Question: I created a video recording application with library dialog. The library dialog displays the list of recorded videos where each item consists of icon, video title, tags and location information the following way:

Does anyone know whether it is possible to replace icons with video thumbnails (single frame preview)?
Thanks!
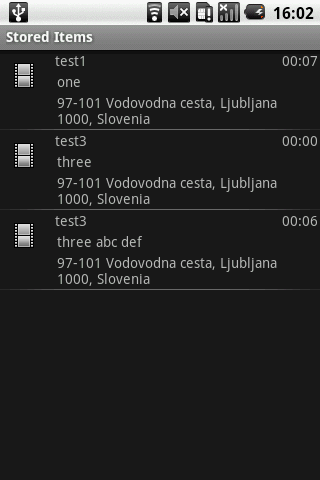
Answer: If you are using API 2.0 or newer this will work.
'''
int id = **"The Video's ID"**
ImageView iv = (ImageView ) convertView.findViewById(R.id.imagePreview);
ContentResolver crThumb = getContentResolver();
BitmapFactory.Options options=new BitmapFactory.Options();
options.inSampleSize = 1;
Bitmap curThumb = MediaStore.Video.Thumbnails.getThumbnail(crThumb, id, MediaStore.Video.Thumbnails.MICRO_KIND, options);
iv.setImageBitmap(curThumb);
'''